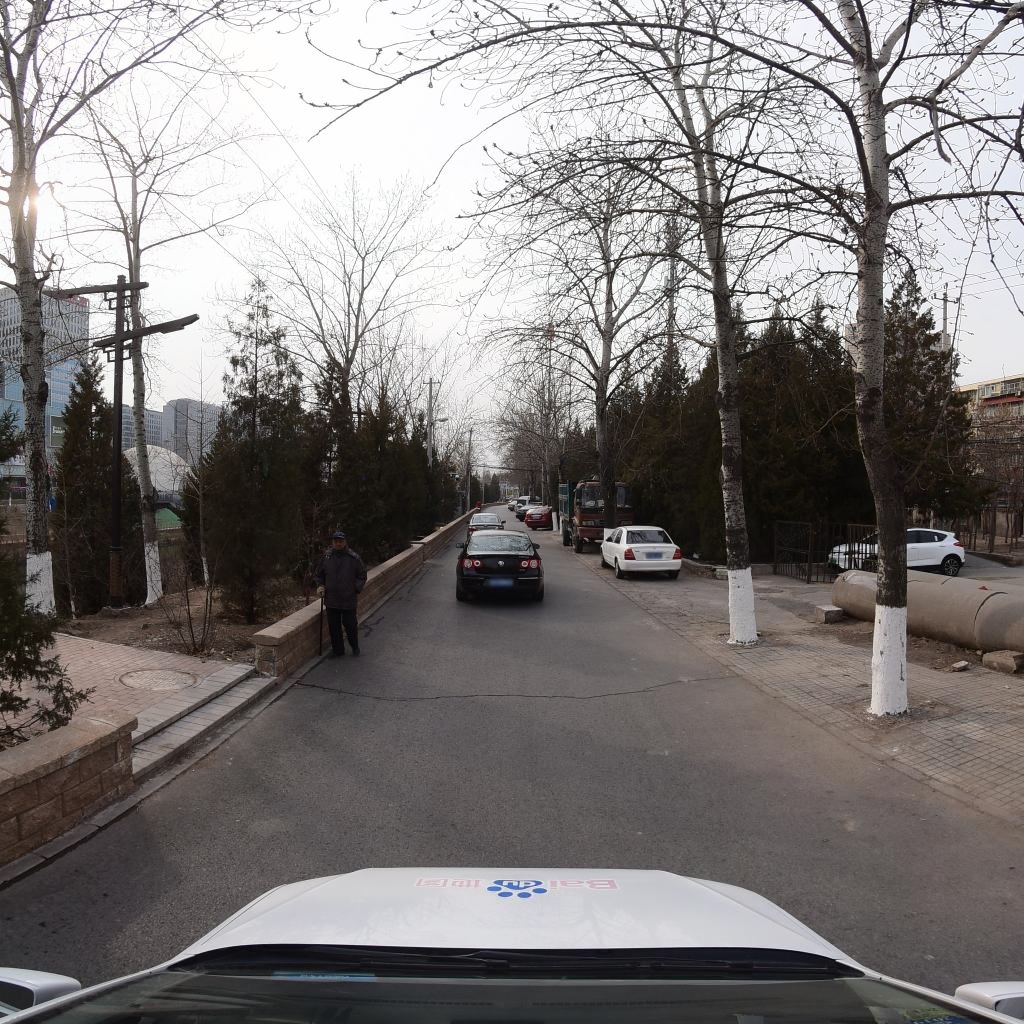
Region: Fengtai
Road damage annotations: transverse crack, manhole cover